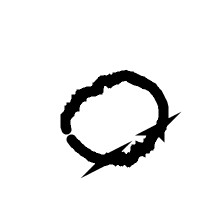
Shape: circle